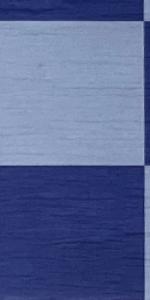
Label: Empty